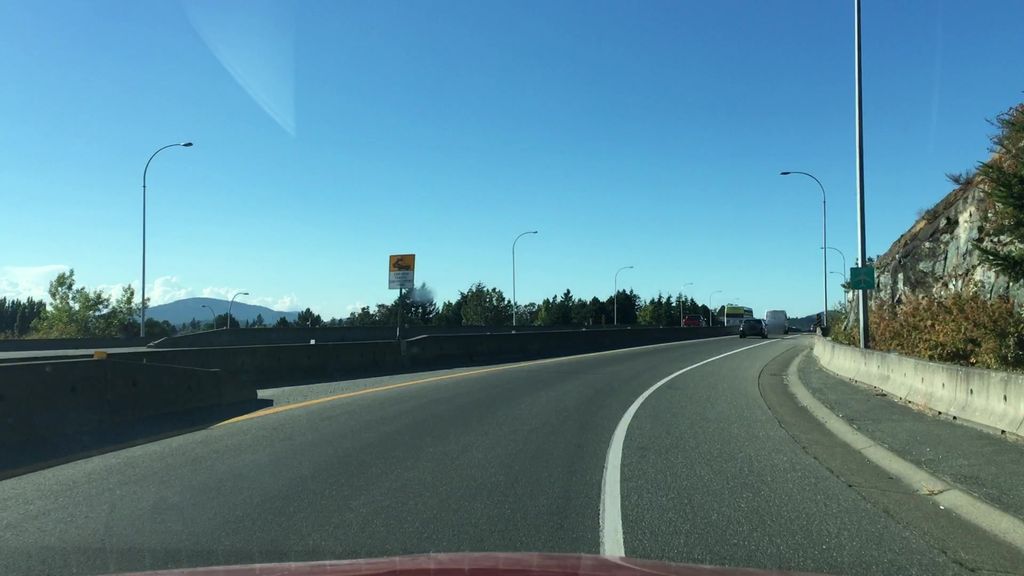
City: victoria